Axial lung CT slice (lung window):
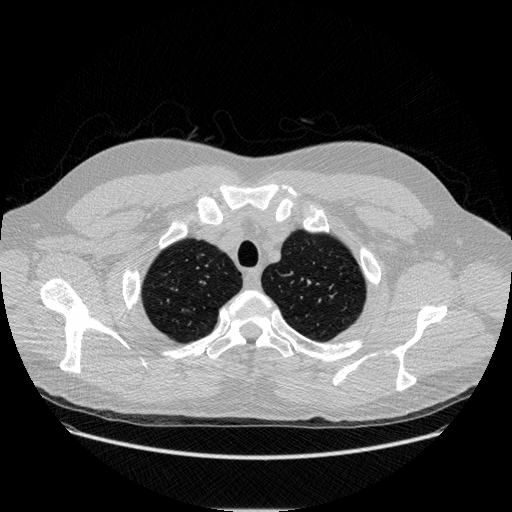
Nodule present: no